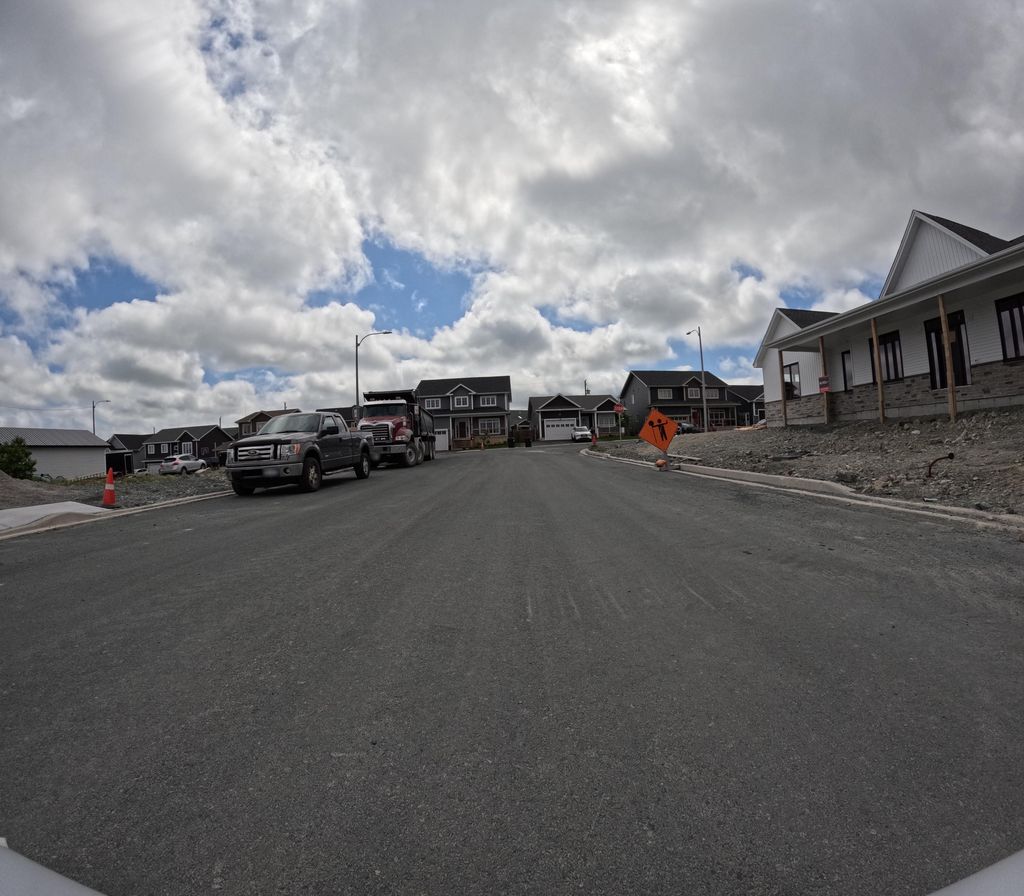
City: st_johns